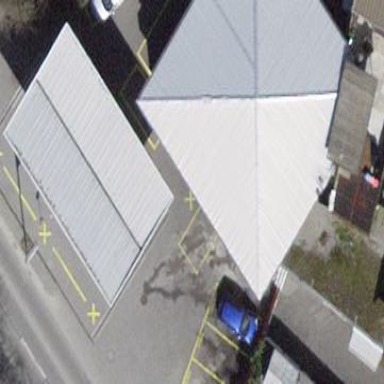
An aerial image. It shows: Fuel station with roof.